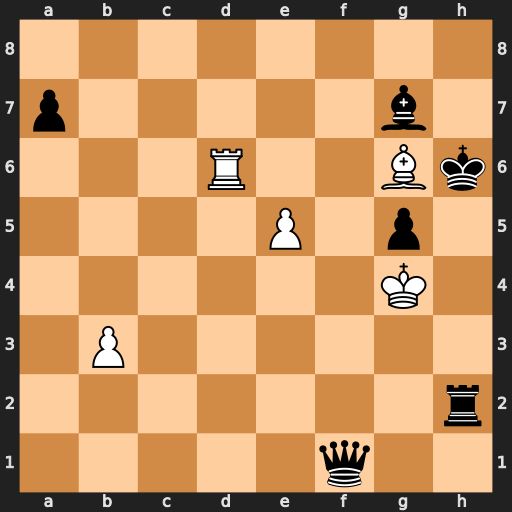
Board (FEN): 8/p5b1/3R2Bk/4P1p1/6K1/1P6/7r/5q2
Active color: w
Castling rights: -
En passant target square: -
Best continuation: Bd3+ Qf6 exf6